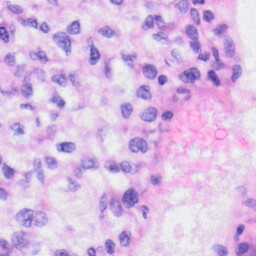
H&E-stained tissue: Liver